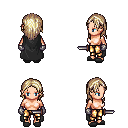
a pixel art fantasy rpg character, female body template, human, light skin, black cape, gold greaves, white blonde long hairstyle, metal gloves, gray slippers, dagger, four views (front, back, left, right), 2x2 character sprite sheet, small pixel art, hard edges, no anti-aliasing